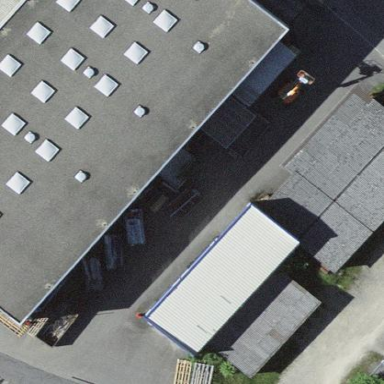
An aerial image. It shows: Shed.